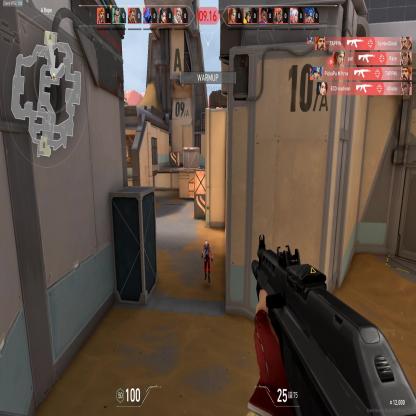
Label: enemy